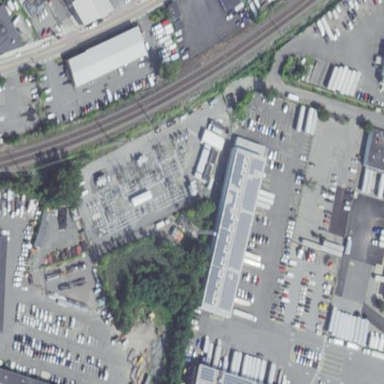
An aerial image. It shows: Outdoor power substation surrounded by fence. The substation operates at the distribution level.